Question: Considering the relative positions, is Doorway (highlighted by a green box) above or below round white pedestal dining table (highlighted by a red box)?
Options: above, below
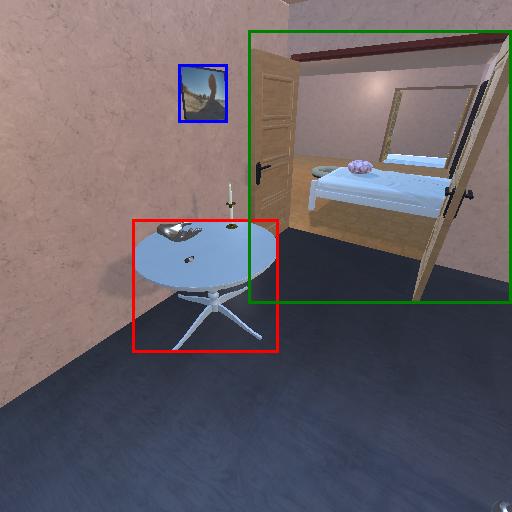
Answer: above